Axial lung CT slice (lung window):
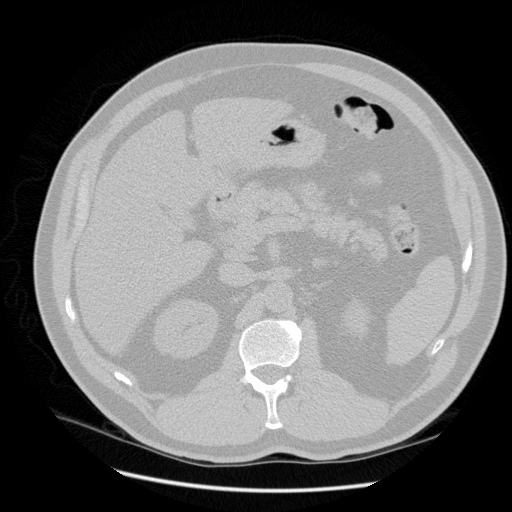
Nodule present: no